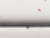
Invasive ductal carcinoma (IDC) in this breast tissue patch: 0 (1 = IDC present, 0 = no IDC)